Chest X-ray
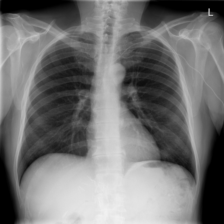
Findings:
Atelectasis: negative
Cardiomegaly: negative
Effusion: negative
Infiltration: negative
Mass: negative
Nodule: negative
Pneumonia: negative
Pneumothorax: negative
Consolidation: negative
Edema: negative
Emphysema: negative
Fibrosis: negative
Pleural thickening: negative
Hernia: negative